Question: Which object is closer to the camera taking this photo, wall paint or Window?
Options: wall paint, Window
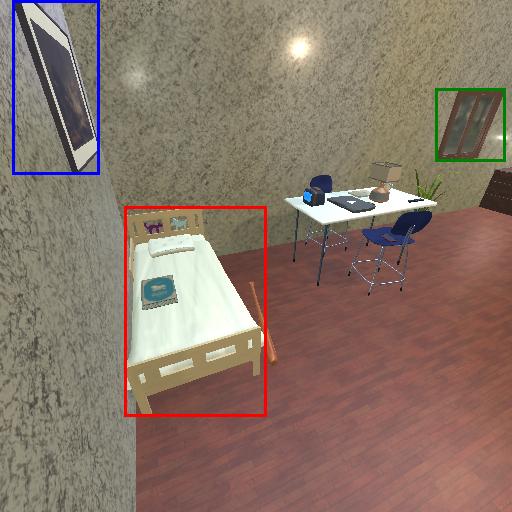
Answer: wall paint